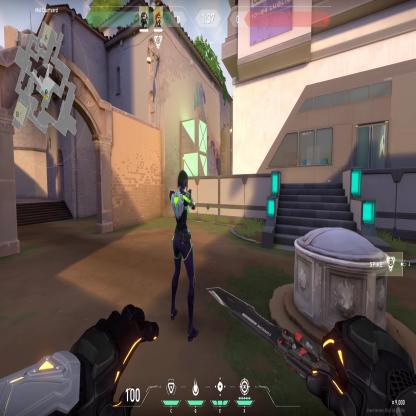
Label: teammate